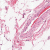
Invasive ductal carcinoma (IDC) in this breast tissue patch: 0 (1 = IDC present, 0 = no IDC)